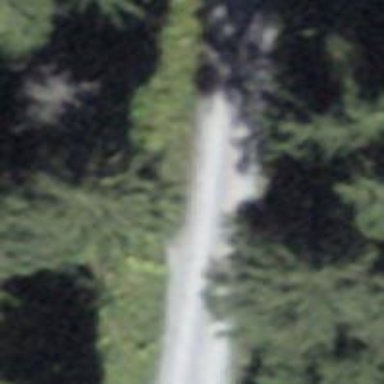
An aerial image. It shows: Unclassified road.